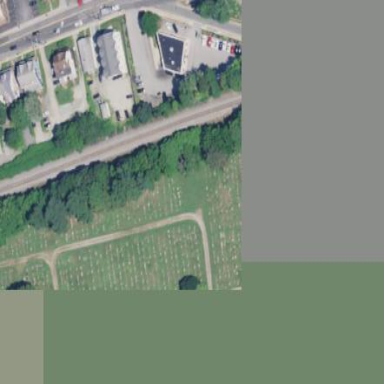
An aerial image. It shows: Cemetery.